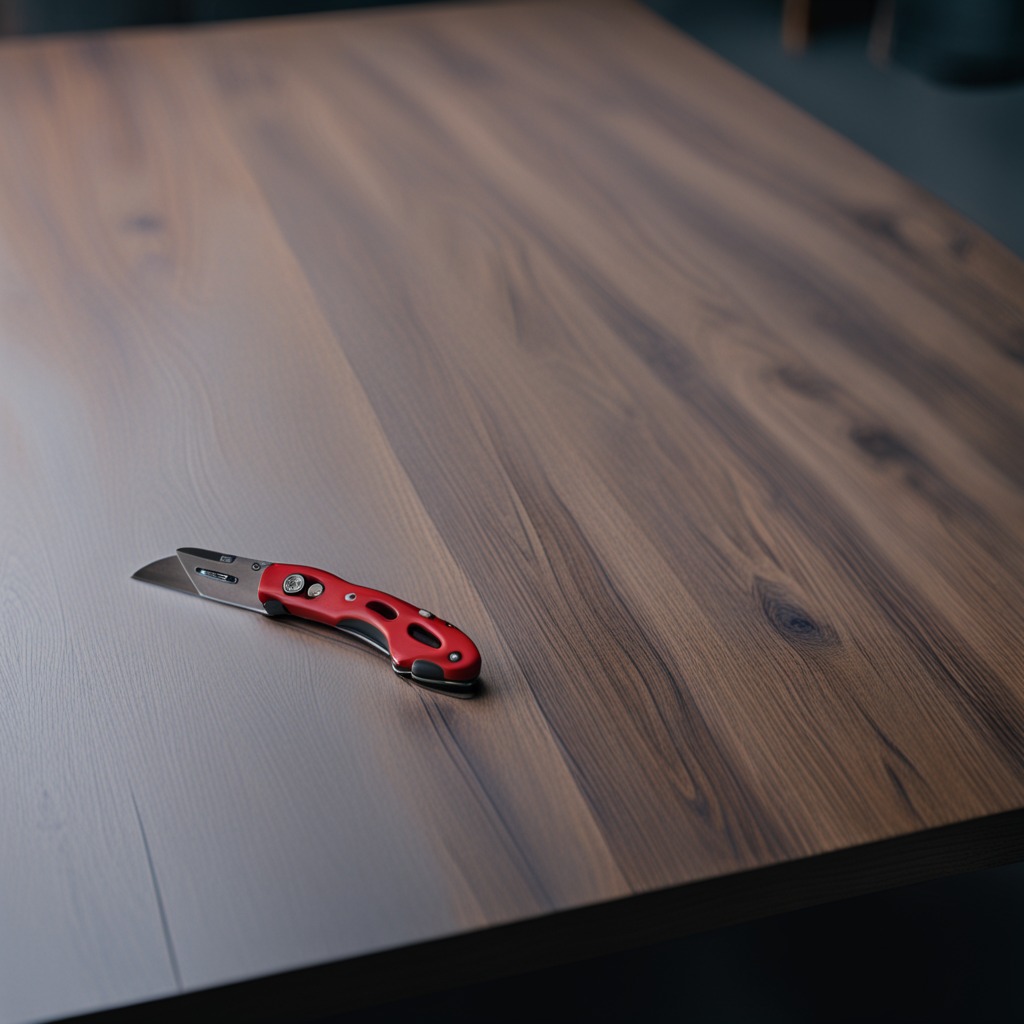
A utility knife is lying on the table.